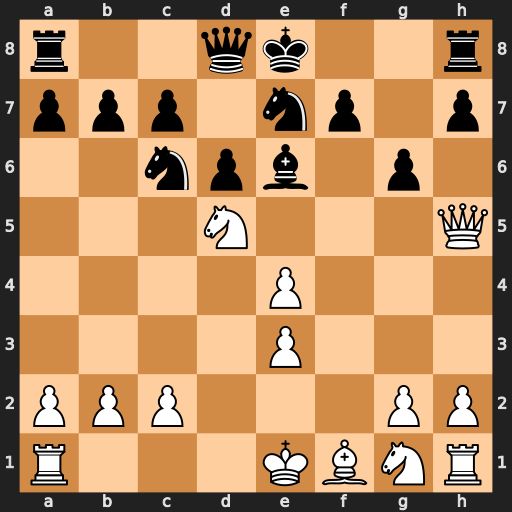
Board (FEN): r2qk2r/ppp1np1p/2npb1p1/3N3Q/4P3/4P3/PPP3PP/R3KBNR
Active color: w
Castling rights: KQkq
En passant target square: -
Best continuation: Nf6+ Kf8 Qh6#